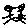
Label: cat